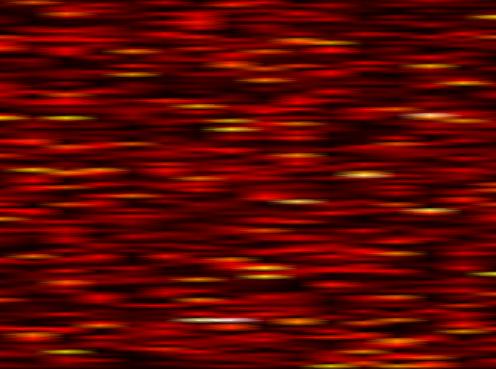
Label: WOLA